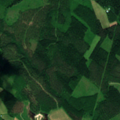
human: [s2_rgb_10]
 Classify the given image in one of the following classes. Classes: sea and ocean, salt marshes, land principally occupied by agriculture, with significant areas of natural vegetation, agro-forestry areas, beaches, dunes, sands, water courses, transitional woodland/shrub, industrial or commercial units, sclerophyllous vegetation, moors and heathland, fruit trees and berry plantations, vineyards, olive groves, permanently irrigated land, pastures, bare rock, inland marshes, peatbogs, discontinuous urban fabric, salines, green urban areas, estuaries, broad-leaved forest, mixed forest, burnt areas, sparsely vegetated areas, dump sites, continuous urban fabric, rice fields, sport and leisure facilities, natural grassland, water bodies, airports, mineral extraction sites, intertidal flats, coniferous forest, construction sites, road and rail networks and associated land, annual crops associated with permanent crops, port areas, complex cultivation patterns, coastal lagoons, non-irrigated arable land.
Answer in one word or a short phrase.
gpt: non-irrigated arable land, coniferous forest, mixed forest, transitional woodland/shrub